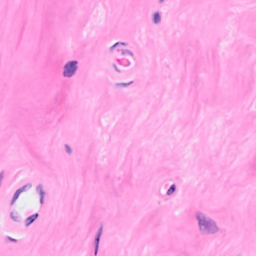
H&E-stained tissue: Breast